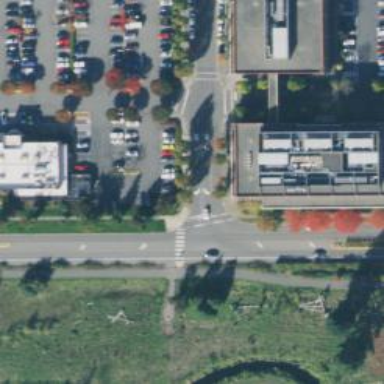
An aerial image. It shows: Footway crossing with marked lines on the asphalt surface.